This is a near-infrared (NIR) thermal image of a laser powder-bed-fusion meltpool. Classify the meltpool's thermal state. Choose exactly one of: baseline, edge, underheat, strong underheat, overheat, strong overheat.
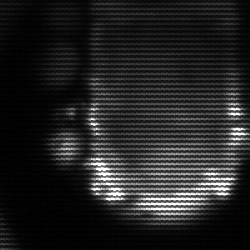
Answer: baseline